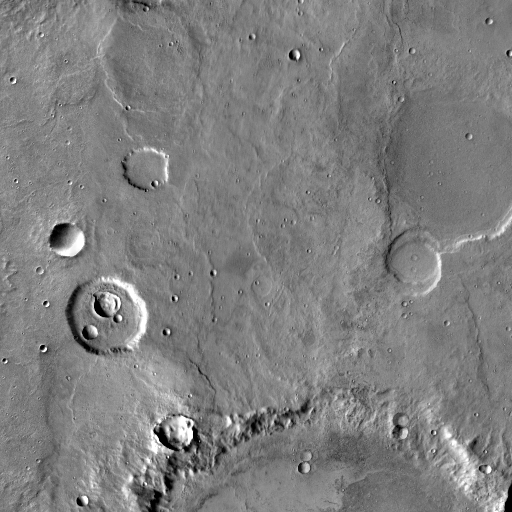
Crater classes present: Background, Other, Buried